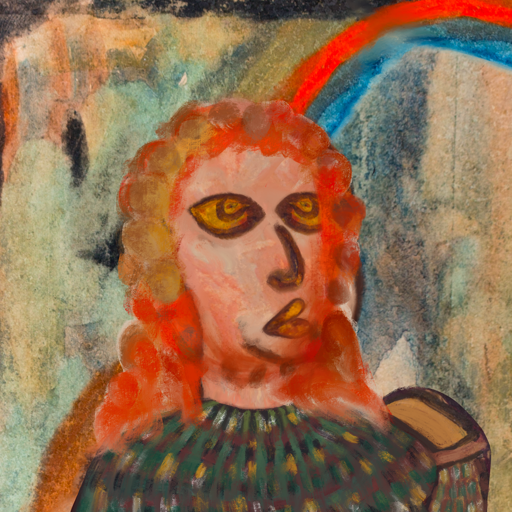
Background: Childish, Head And Neck Side: Roy_Bahadur, Face Side: Comrade, Bust: After_Raid, Hair Side: Rupkatha, Head Accessory: Blank, Second Necklace: Blank, Necklace: Blank, Baby: Blank